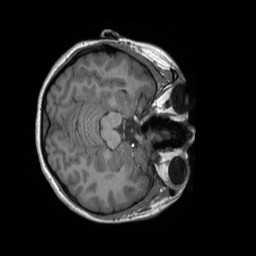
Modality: T1w
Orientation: axial
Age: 22
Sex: female